Current action and preconditions to check: trajectory_clear

Your task: For each precondition in the list above, predict whether it will hold at this action.

Consider the current scene as observed from the mobile robot's camera, and analyze the predicted future states of all dynamic agents (e.g., people, animals, vehicles, or any moving entities) within the NEXT SECOND.

IMPORTANT: Only answer "very likely" if you are absolutely certain—based on strong, clear evidence—that a dynamic agent will violate the precondition in the predicted future state. Do NOT answer "very likely" for unlikely, ambiguous, or low-probability risks.

Ask yourself for each precondition: Is there a high probability, with clear and convincing evidence, that the predicted future states of any dynamic agent will interfere with the predicted future state of the currently executing action within the NEXT SECOND, causing that precondition to fail?

Assess the risk level based on these predictions. Use "likely" or "very likely" if motions create a clear risk of interference.

Use "neutral" or "improbable" if agents are nearby but their predicted paths are clearly diverging or non-conflicting.

Failure Risk Categories: "very improbable", "improbable", "neutral", "likely", "very likely"

Answer Format: Output ONLY the probability_of_failure value from these categories: "very improbable", "improbable", "neutral", "likely", "very likely"

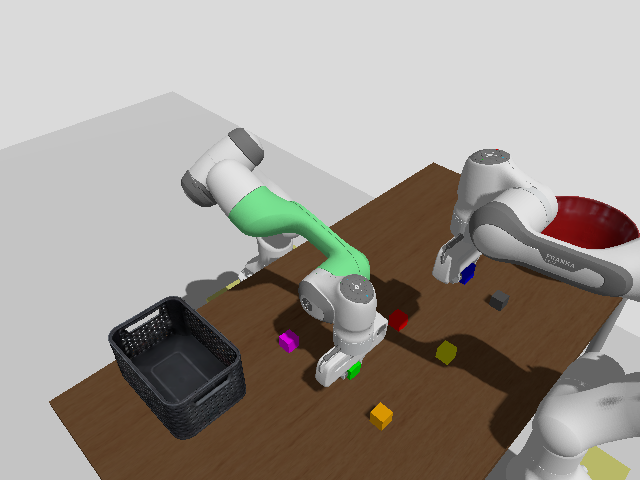

Answer: improbable